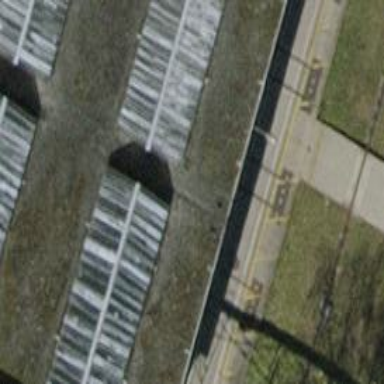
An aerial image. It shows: Single track railway in yard.